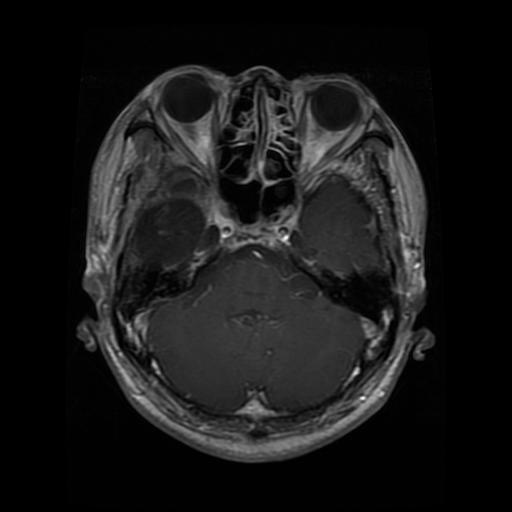
Label: glioma